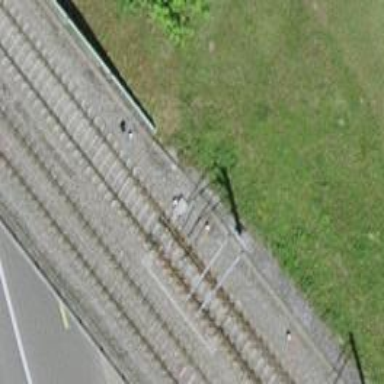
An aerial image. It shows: Railway switch.